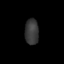
Tissue: skin
Cell type: Epithelial cells
Senescence score: 0.2561
Nuclear area (px): 348
Mean DAPI intensity: 56.644